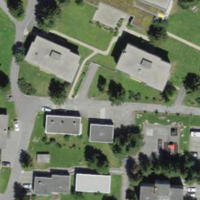
EUNIS habitat code: 54
Species observed at this site:
Prunus padus